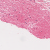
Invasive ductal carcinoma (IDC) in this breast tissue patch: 0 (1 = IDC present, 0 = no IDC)